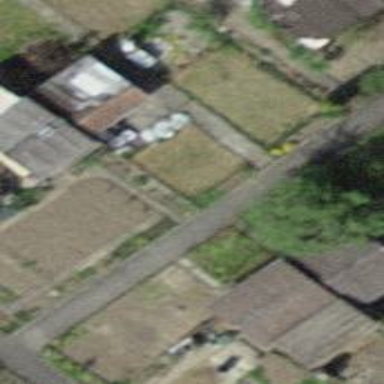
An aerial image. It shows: Allotment house.